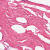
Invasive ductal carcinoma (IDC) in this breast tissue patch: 0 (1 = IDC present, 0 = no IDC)